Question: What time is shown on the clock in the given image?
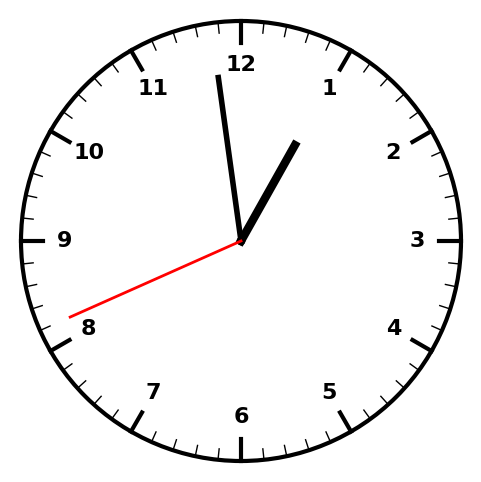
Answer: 12:58:41